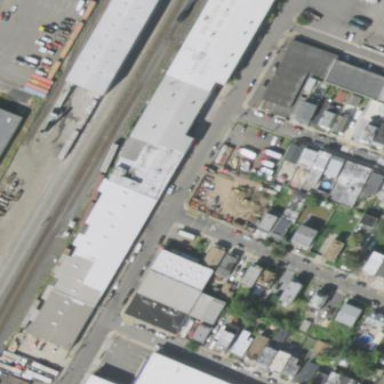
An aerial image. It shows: Warehouse building.